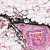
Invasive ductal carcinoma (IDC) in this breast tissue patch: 0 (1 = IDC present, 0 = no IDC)